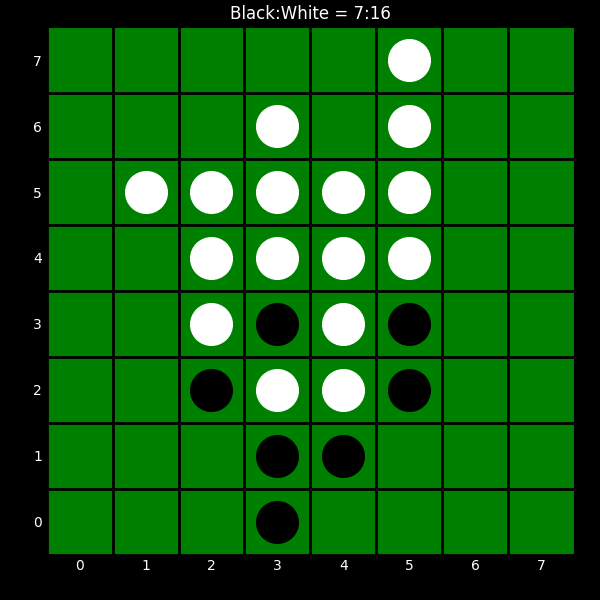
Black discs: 7
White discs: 16